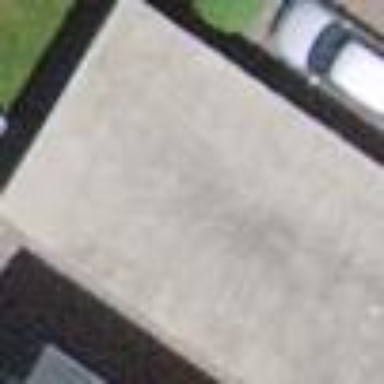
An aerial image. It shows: Garage building.